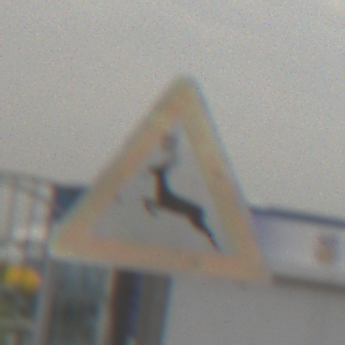
Verkehrszeichen: WildwechselRechts
Umgebung: Outdoor, Suburban
Tageszeit: MorningAfternoon
Wetter: Overcast
Licht: Natural
Jahreszeit: NotSpecified
Kontrast: LowContrast